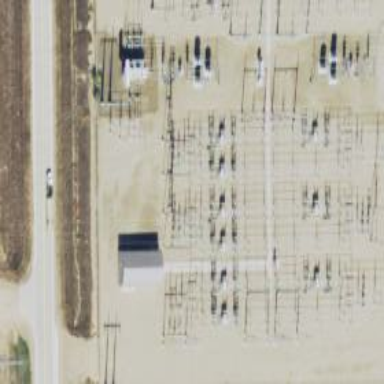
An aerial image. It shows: Switch used for power control.